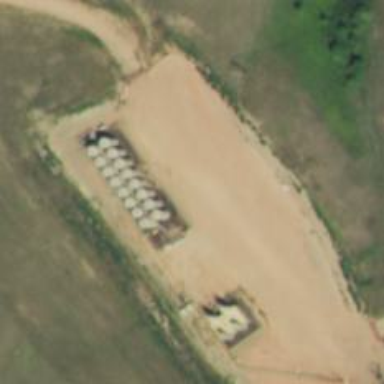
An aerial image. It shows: Storage tank that is man-made.